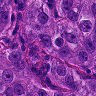
Metastatic tissue present: yes